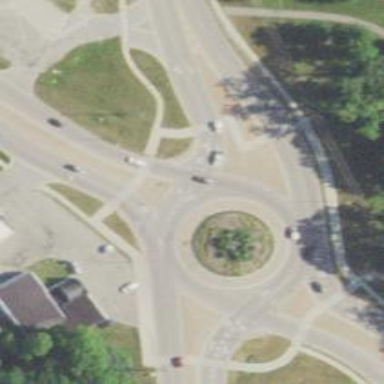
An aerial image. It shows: Roundabout at primary highway.